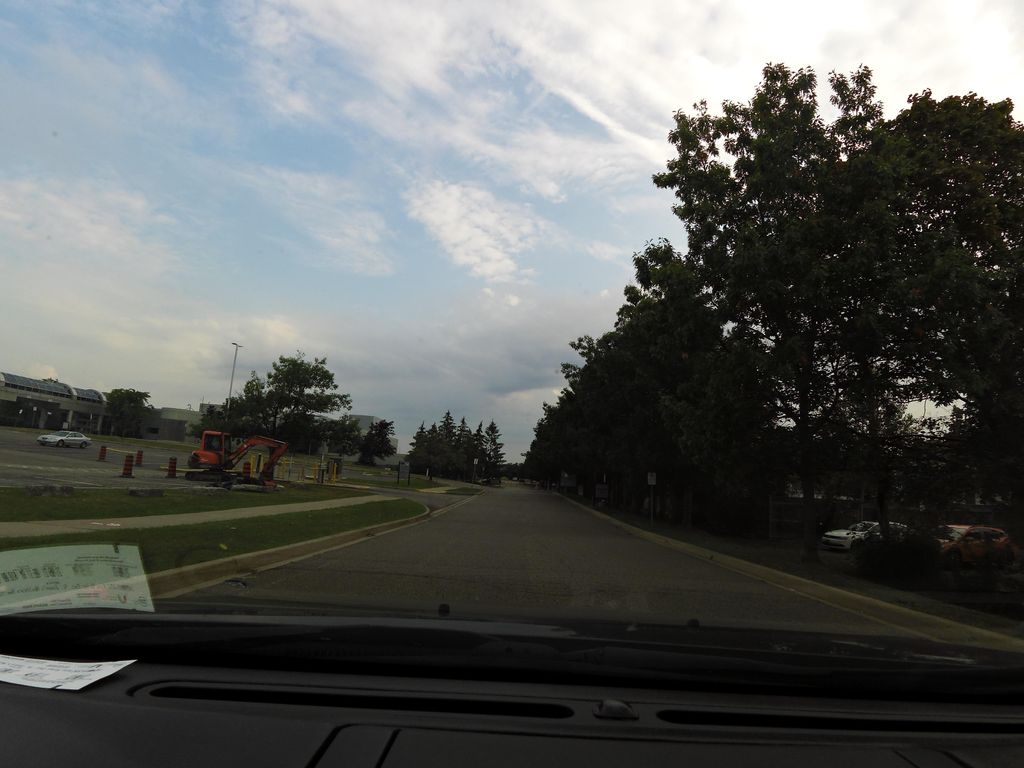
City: hamilton